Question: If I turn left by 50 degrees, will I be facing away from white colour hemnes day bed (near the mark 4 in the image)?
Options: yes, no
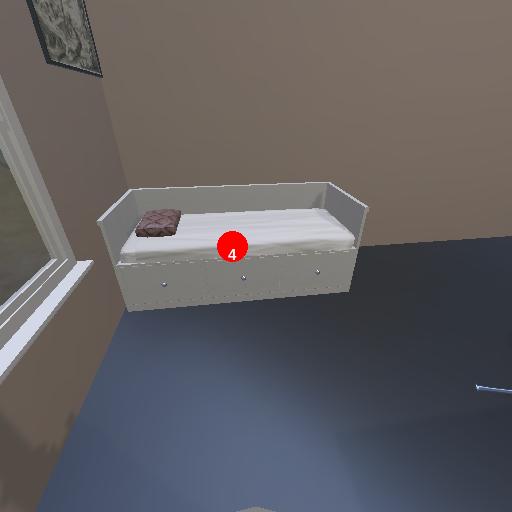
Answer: yes